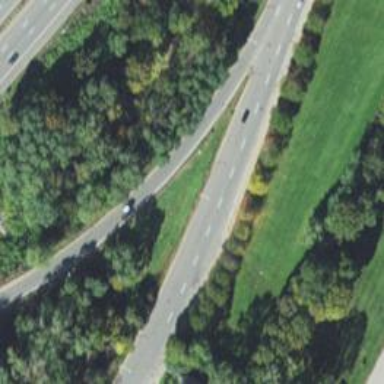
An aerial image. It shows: Asphalt motorway link.